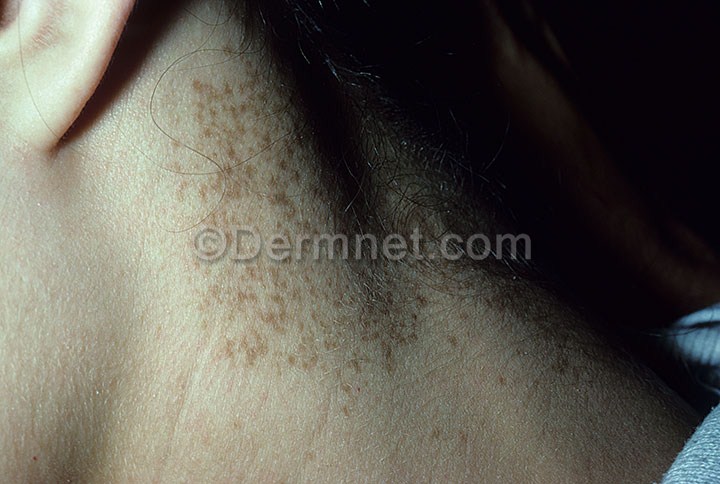
Disease: Light Diseases and Disorders of Pigmentation